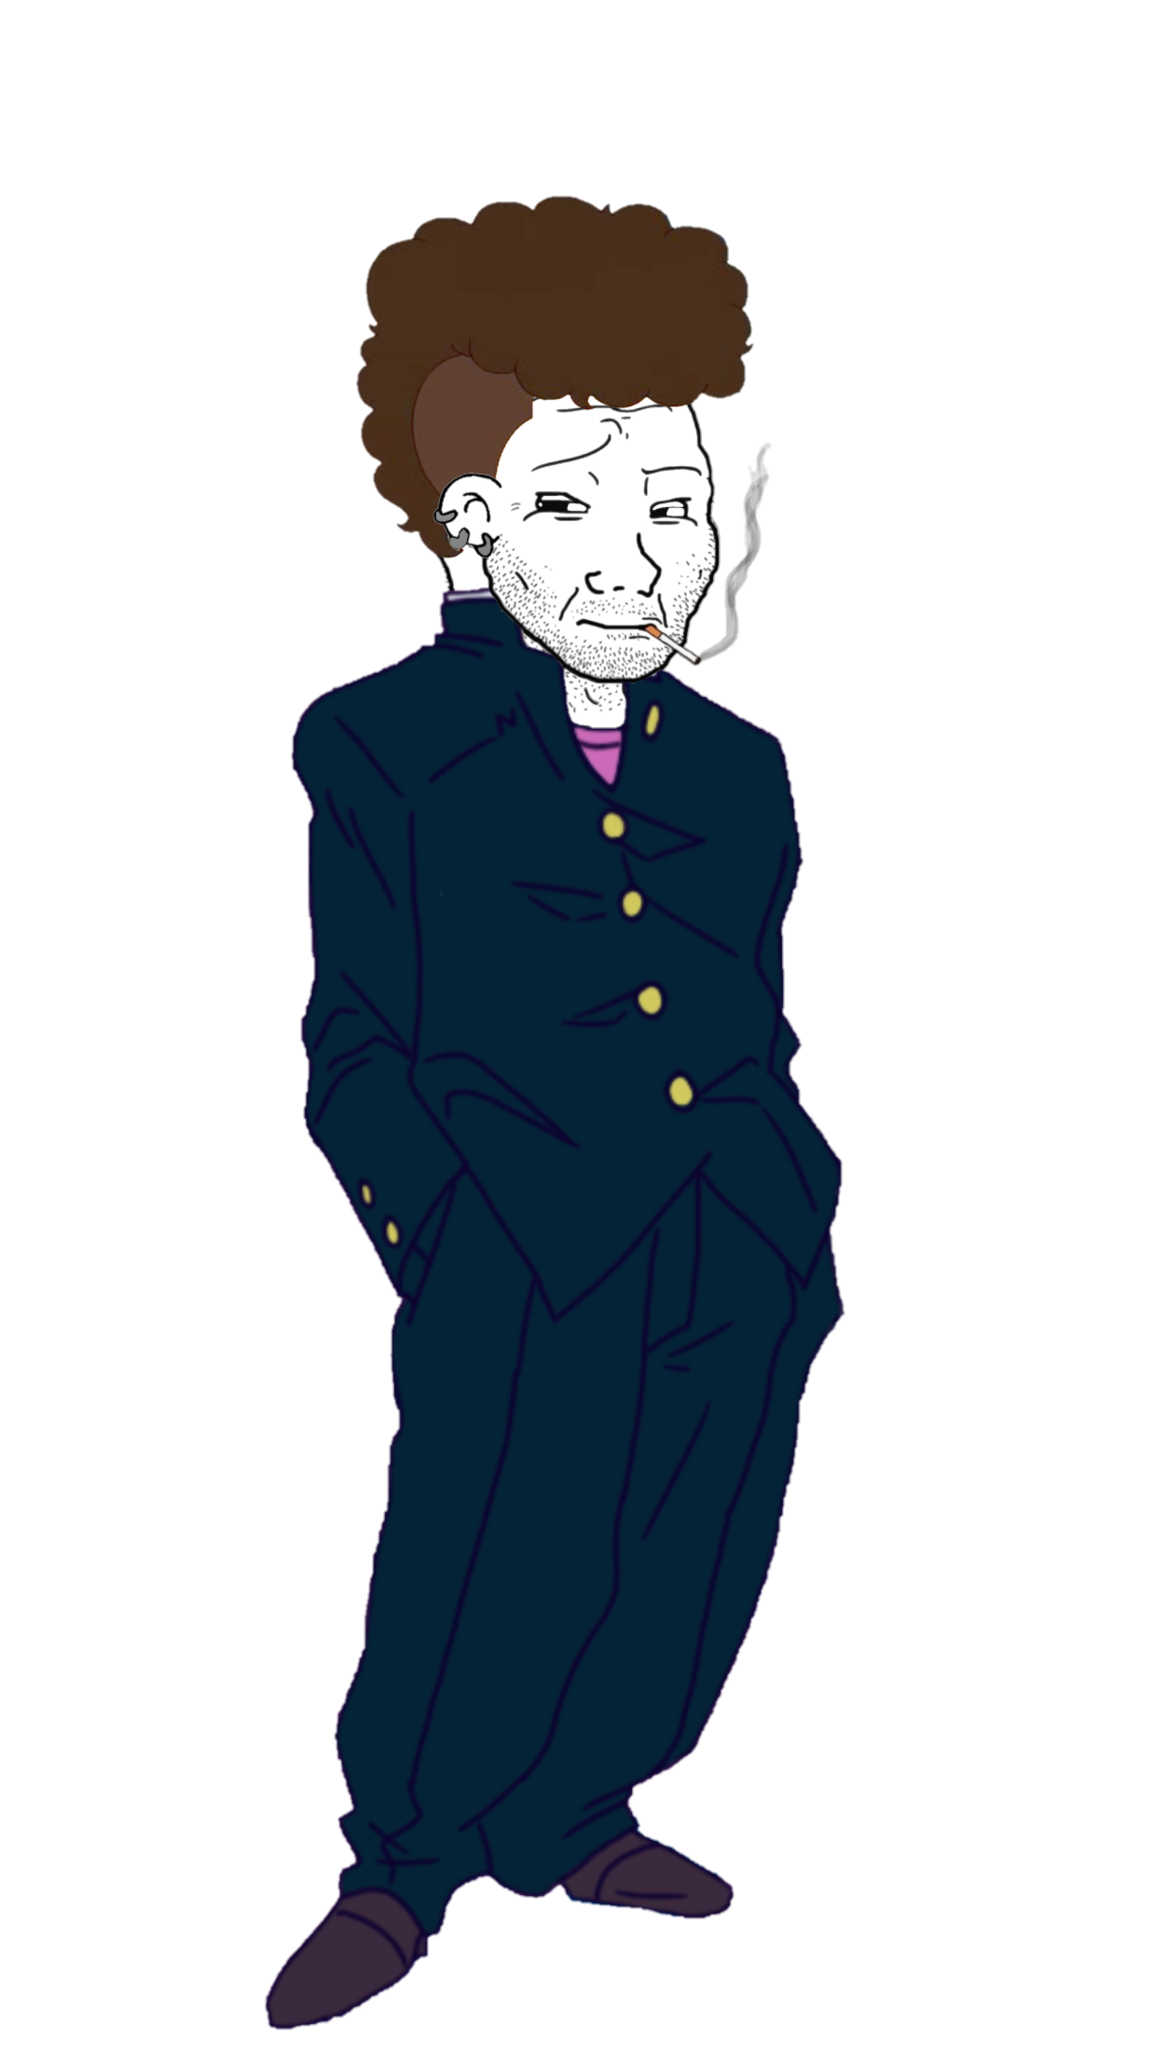
Label: 5_Doomer